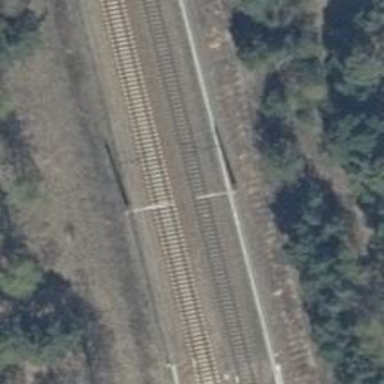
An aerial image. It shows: Railway milestone with catenary mast.